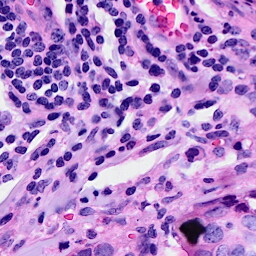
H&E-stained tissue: Breast